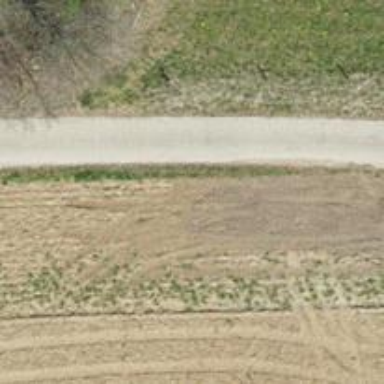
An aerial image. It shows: Well-maintained track road with grade 1 tracktype.